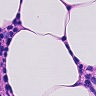
Metastatic tissue present: no